Interaction volume radius: 5 \u00c5
Interaction volume height: 10 \u00c5
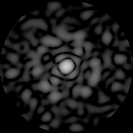
Disorder parameter: 0.8418